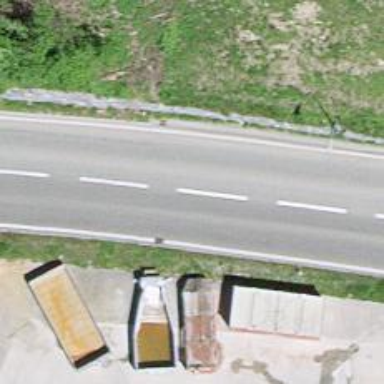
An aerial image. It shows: Secondary road with asphalt surface.